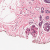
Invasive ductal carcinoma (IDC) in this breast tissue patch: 0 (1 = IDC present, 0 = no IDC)